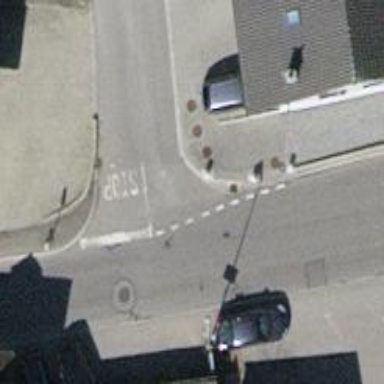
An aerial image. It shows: Asphalt road in residential area.